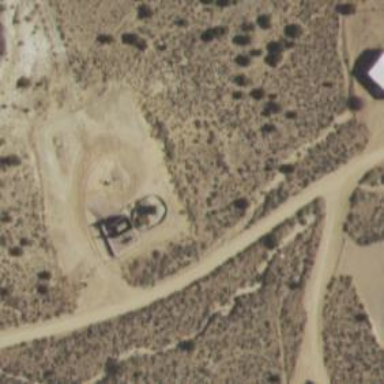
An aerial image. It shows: Storage tank that is man-made.